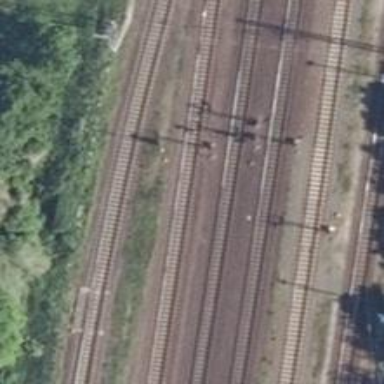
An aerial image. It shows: Railway signal.